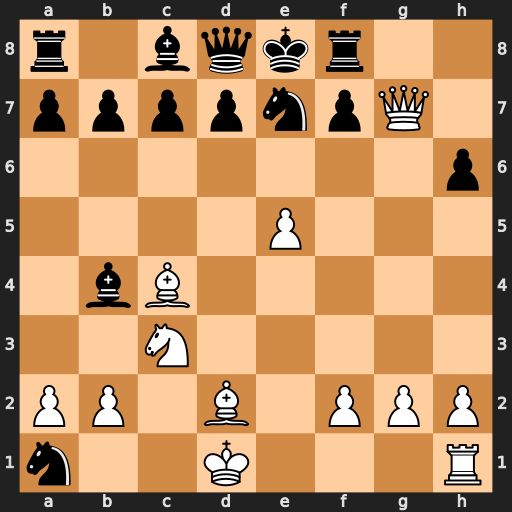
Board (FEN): r1bqkr2/ppppnpQ1/7p/4P3/1bB5/2N5/PP1B1PPP/n2K3R
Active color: w
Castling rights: q
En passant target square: -
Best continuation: Ne4 Nf5 Nf6+ Qxf6 Qxf6 Be7 Qxf5